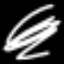
Label: squiggle